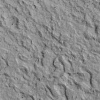
Atmospheric dust classification: not_dusty